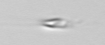
Label: flagellate_morphotype3